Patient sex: M
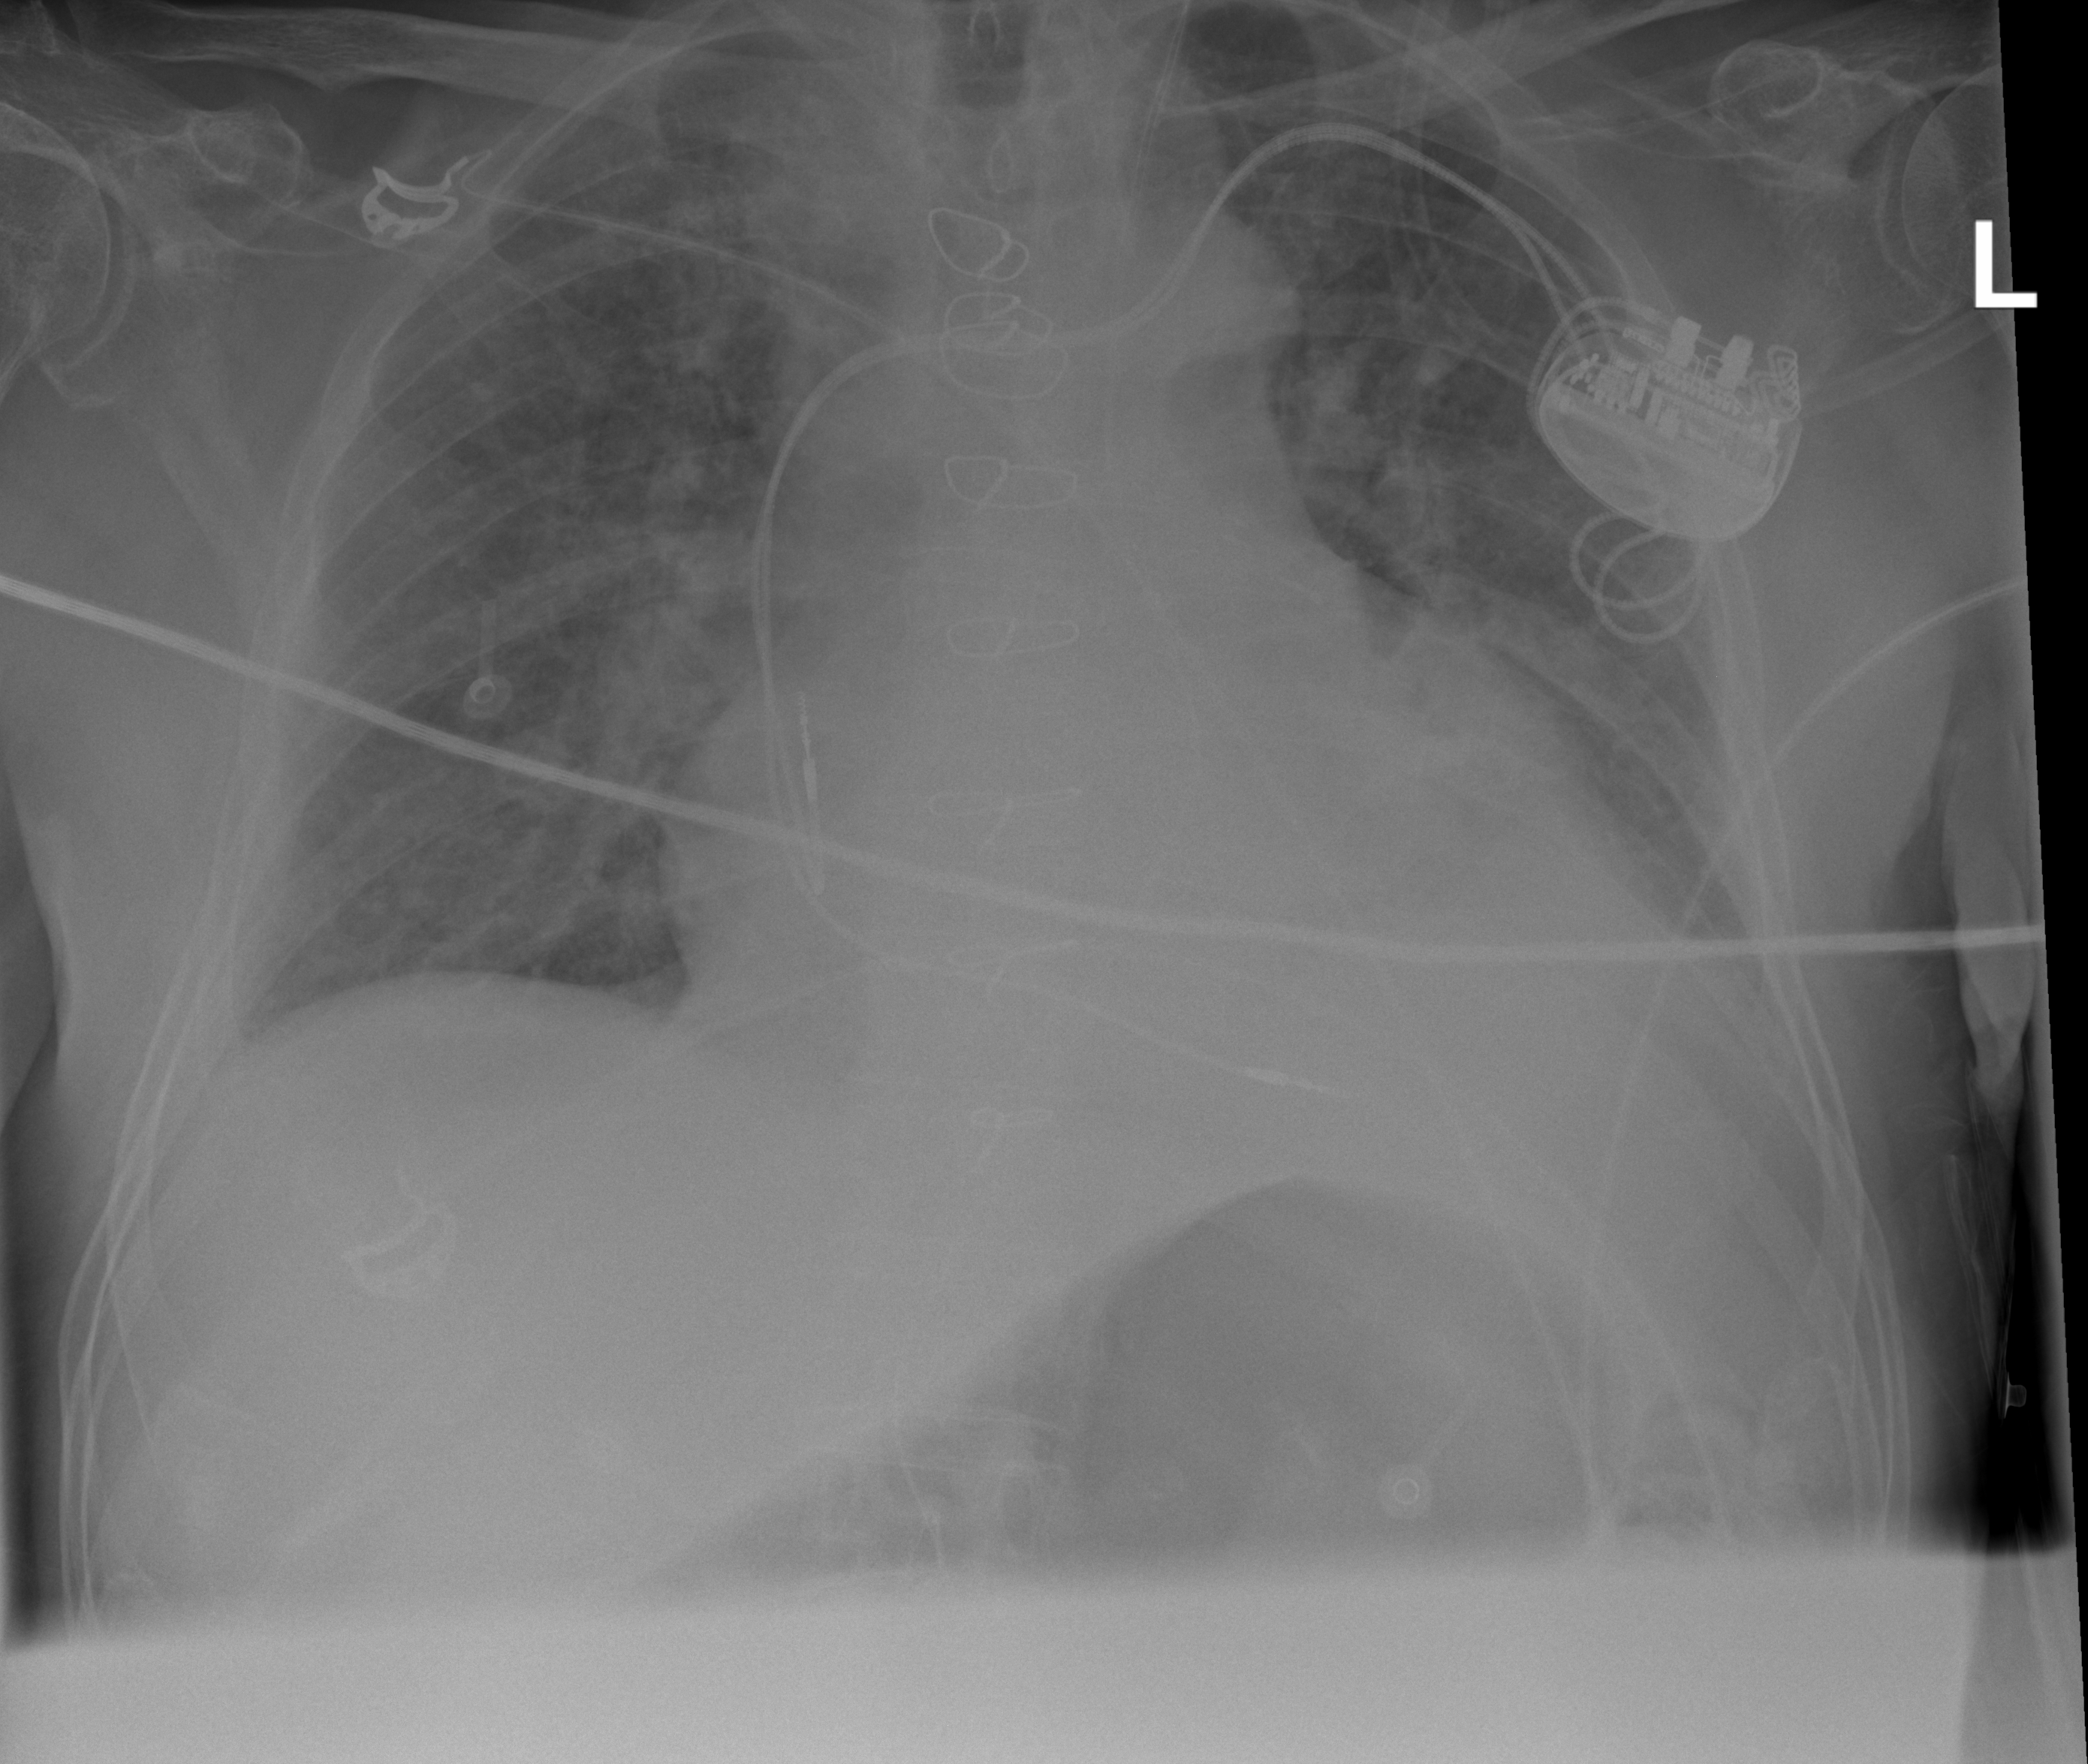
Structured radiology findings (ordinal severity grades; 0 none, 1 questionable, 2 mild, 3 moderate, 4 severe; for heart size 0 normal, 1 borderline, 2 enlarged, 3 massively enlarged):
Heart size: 2
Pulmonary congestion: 2
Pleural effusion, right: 0
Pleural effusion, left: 2
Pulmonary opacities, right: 2
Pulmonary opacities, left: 2
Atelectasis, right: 0
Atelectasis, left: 2